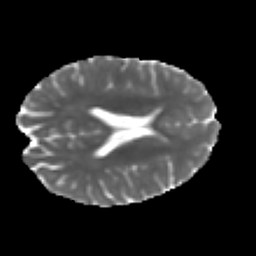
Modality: MD
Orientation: axial
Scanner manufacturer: ge
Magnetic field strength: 3 T
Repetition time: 7.98 s
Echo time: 0.0701 s